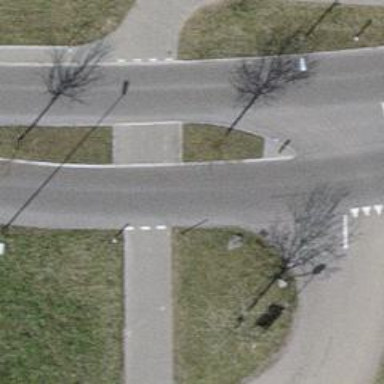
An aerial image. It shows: Path with asphalt surface featuring cycleway crossing.